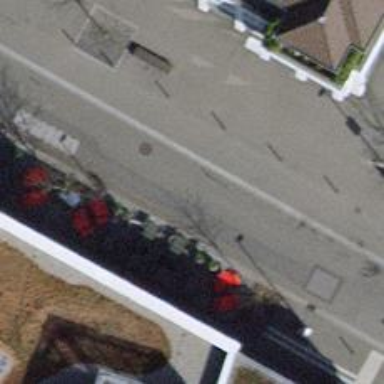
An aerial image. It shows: Living street with asphalt surface and sidewalks on both sides.